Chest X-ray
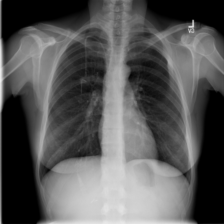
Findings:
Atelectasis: negative
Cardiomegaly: negative
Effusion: negative
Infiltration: negative
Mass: negative
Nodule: negative
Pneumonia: negative
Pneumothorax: negative
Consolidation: negative
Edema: negative
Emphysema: negative
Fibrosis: negative
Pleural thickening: negative
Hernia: negative